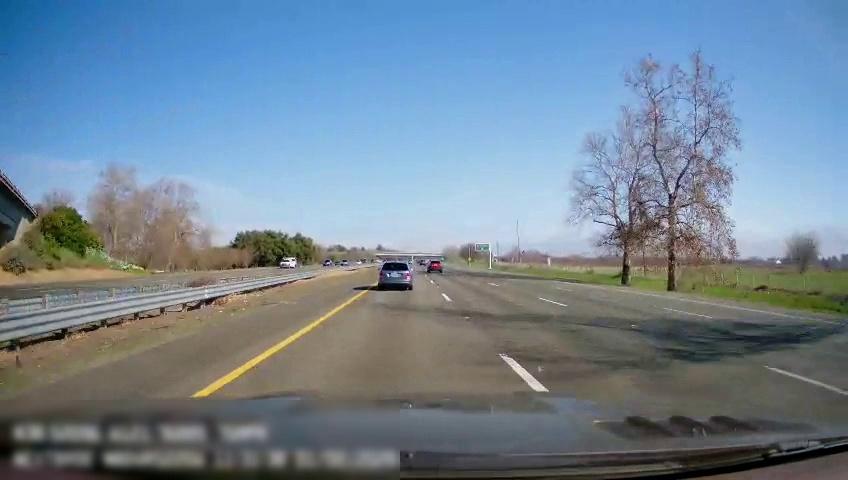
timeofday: Day
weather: Sunny
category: Drivable Space
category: Drivable Space
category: Vehicles | SUV
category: Vehicles | SUV
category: Vehicles | SUV
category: Vehicles | Van
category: Lanes | Current Lane
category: Lanes | Current Lane
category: Lanes | Alternate Lane
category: Lanes | Alternate Lane
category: Lanes | Alternate Lane